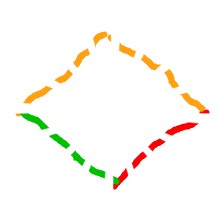
Shape: rhombus